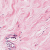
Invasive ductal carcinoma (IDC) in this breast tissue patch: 0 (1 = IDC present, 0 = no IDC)